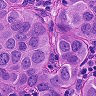
Metastatic tissue present: yes